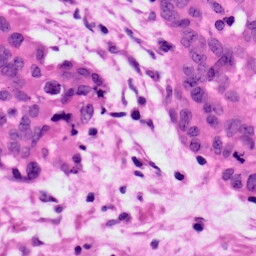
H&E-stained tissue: Ovarian